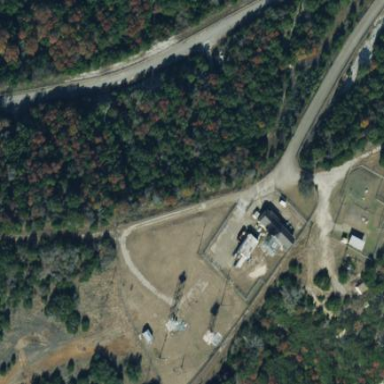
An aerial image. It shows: Military area with fence.